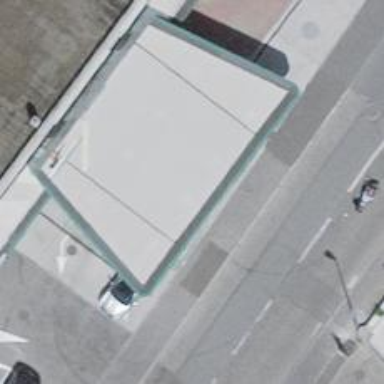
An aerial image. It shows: Fuel station.